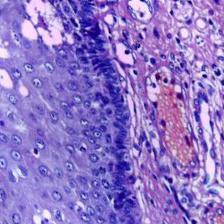
Diagnosis: Normal